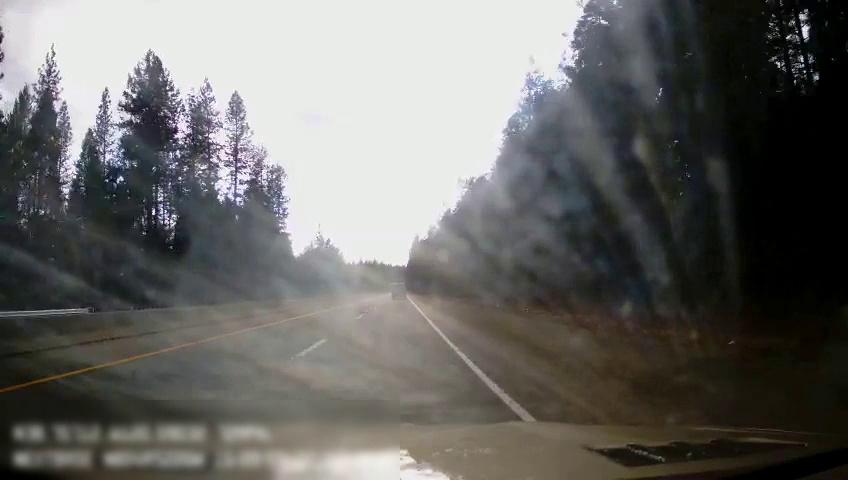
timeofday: Day
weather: Cloudy
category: Drivable Space
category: Drivable Space
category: Vehicles | Van
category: Lanes | Current Lane
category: Lanes | Alternate Lane
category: Lanes | Alternate Lane